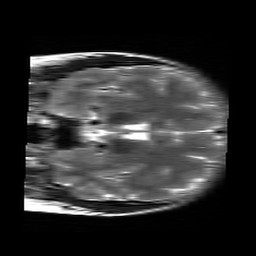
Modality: T2w
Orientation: coronal
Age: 21
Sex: female
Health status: healthy
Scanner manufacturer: siemens
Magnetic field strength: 3 T
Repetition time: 4.01 s
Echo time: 0.116 s